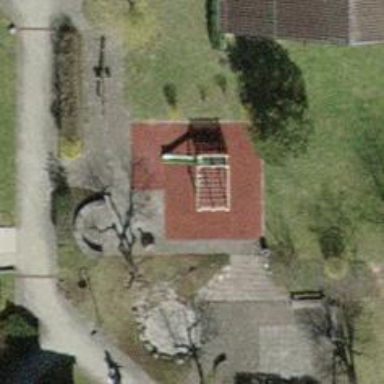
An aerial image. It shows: Playground area for leisure land.